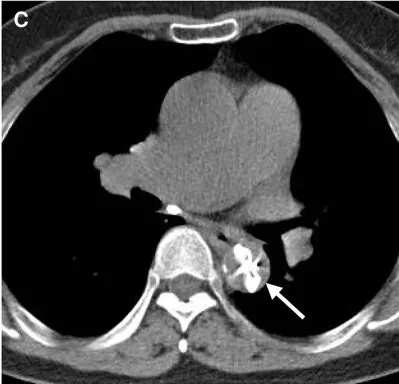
The ASO device embolization. ; The chest CT showed that the embolized occluder device (white arrow) was located at the descending thoracic aortic isthmus (transverse view.
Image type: radiology (ct)